Question: I have a DataGridView, where I allow users to Drag/Drop rows to reorder them. This works fine, but it seems to be very sensitive - just clicking and moving the mouse slightly when clicking a cell starts the drag/drop operation.
So what I want to do is only allow dragging and dropping from the 'side bar' of the DataGridView - i.e. the 'column' to the left of the red line in the below image:

Is this possible? Here is my code:
[code]
'''
private Rectangle dragBoxFromMouseDown;
private int rowIndexFromMouseDown;
private int rowIndexOfItemUnderMouseToDrop;
private void grdCons_MouseMove(object sender, MouseEventArgs e)
{
if ((e.Button & MouseButtons.Left) == MouseButtons.Left)
{
if (dragBoxFromMouseDown != Rectangle.Empty && !dragBoxFromMouseDown.Contains(e.X, e.Y))
{
DragDropEffects dropEffect = grdCons.DoDragDrop(grdCons.Rows[rowIndexFromMouseDown], DragDropEffects.Move);
}
}
}
private void grdCons_MouseDown(object sender, MouseEventArgs e)
{
rowIndexFromMouseDown = grdCons.HitTest(e.X, e.Y).RowIndex;
if (rowIndexFromMouseDown != -1)
{
Size dragSize = SystemInformation.DragSize;
dragBoxFromMouseDown = new Rectangle(new Point(e.X - (dragSize.Width / 2), e.Y - (dragSize.Height / 2)), dragSize);
}
else
{
dragBoxFromMouseDown = Rectangle.Empty;
}
}
private void grdCons_DragOver(object sender, DragEventArgs e)
{
e.Effect = DragDropEffects.Move;
}
private void grdCons_DragDrop(object sender, DragEventArgs e)
{
Point clientPoint = grdCons.PointToClient(new Point(e.X, e.Y));
rowIndexOfItemUnderMouseToDrop = grdCons.HitTest(clientPoint.X, clientPoint.Y).RowIndex;
if (e.Effect == DragDropEffects.Move)
{
DataGridViewRow rowToMove = e.Data.GetData(typeof(DataGridViewRow)) as DataGridViewRow;
grdCons.Rows.RemoveAt(rowIndexFromMouseDown);
grdCons.Rows.Insert(rowIndexOfItemUnderMouseToDrop, rowToMove);
}
}
'''
[/code]
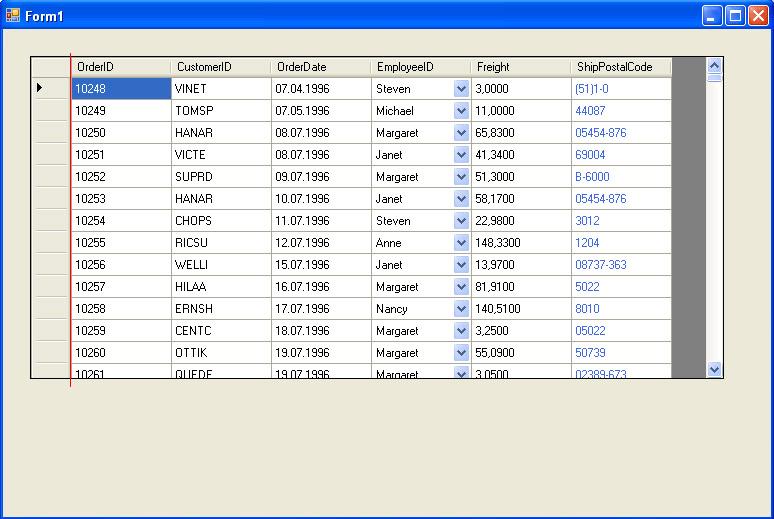
Answer: I managed to get Drag-and-Drop using only row headers working by checking the DataGridViewHitTestType in the MouseDown event handler like so:
'''
private void dataGridView1_MouseDown(object sender, MouseEventArgs e)
{
// Get the index of the item the mouse is below.
rowIndexFromMouseDown = dataGridView1.HitTest(e.X, e.Y).RowIndex;
// Here we also check that the HitTest happened on a RowHeader
if (rowIndexFromMouseDown != -1 && (dataGridView1.HitTest(e.X, e.Y).Type == DataGridViewHitTestType.RowHeader))
{
// Remember the point where the mouse down occurred.
// The DragSize indicates the size that the mouse can move
// before a drag event should be started.
Size dragSize = SystemInformation.DragSize;
// Create a rectangle using the DragSize, with the mouse position being
// at the center of the rectangle.
dragBoxFromMouseDown = new Rectangle(new Point(e.X - (dragSize.Width / 2),
e.Y - (dragSize.Height / 2)),
dragSize);
}
else
// Reset the rectangle if the mouse is not over an item in the ListBox.
dragBoxFromMouseDown = Rectangle.Empty;
}
'''
---
I'm guessing that you got your code from the <URL> since the code you have is almost identical to the example there?
If you didn't then I'd recommend having a look at the FAQ - it is filled with lots of good advice and examples.